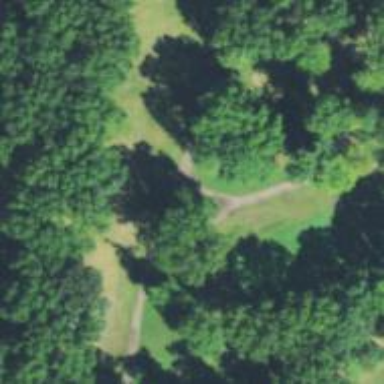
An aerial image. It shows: Golf cartpath that is also road path.